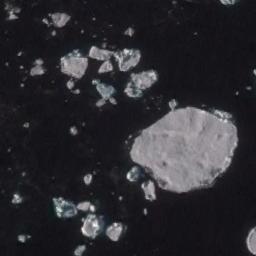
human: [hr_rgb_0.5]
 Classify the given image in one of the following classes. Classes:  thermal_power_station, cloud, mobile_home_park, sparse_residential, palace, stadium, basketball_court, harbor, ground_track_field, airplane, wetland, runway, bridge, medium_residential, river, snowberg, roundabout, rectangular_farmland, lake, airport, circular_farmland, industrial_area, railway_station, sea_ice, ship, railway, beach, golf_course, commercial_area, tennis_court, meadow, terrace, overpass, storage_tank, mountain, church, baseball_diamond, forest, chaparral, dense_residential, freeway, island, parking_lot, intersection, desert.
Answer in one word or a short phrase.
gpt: sea_ice